Question: What is the reading of the measurement in the image?
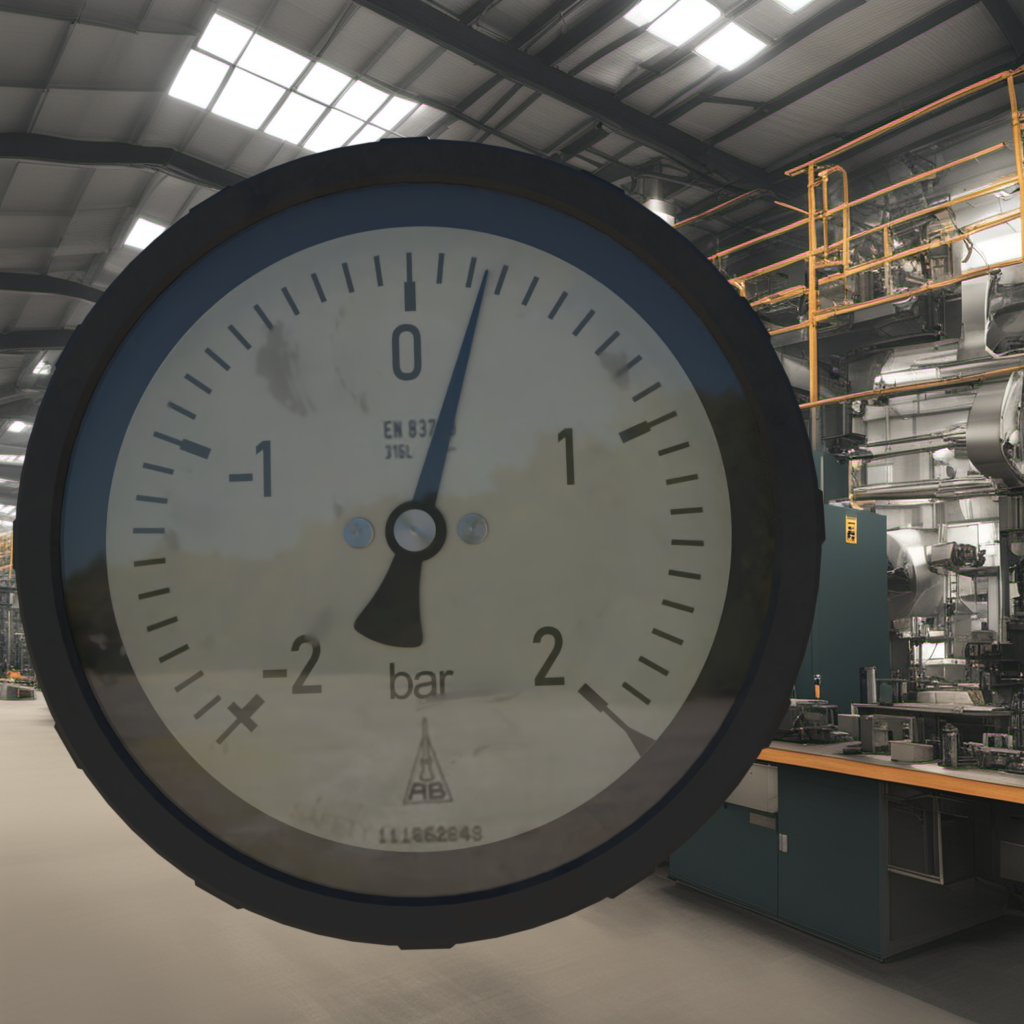
Answer: The result is 0.26
Question: What is the value range of this measurement?
Answer: The range is from -2 to 2
Question: What is the minimum and maximum value range of the measurement in the image?
Answer: The minimum value is -2 and the maximum value is 2